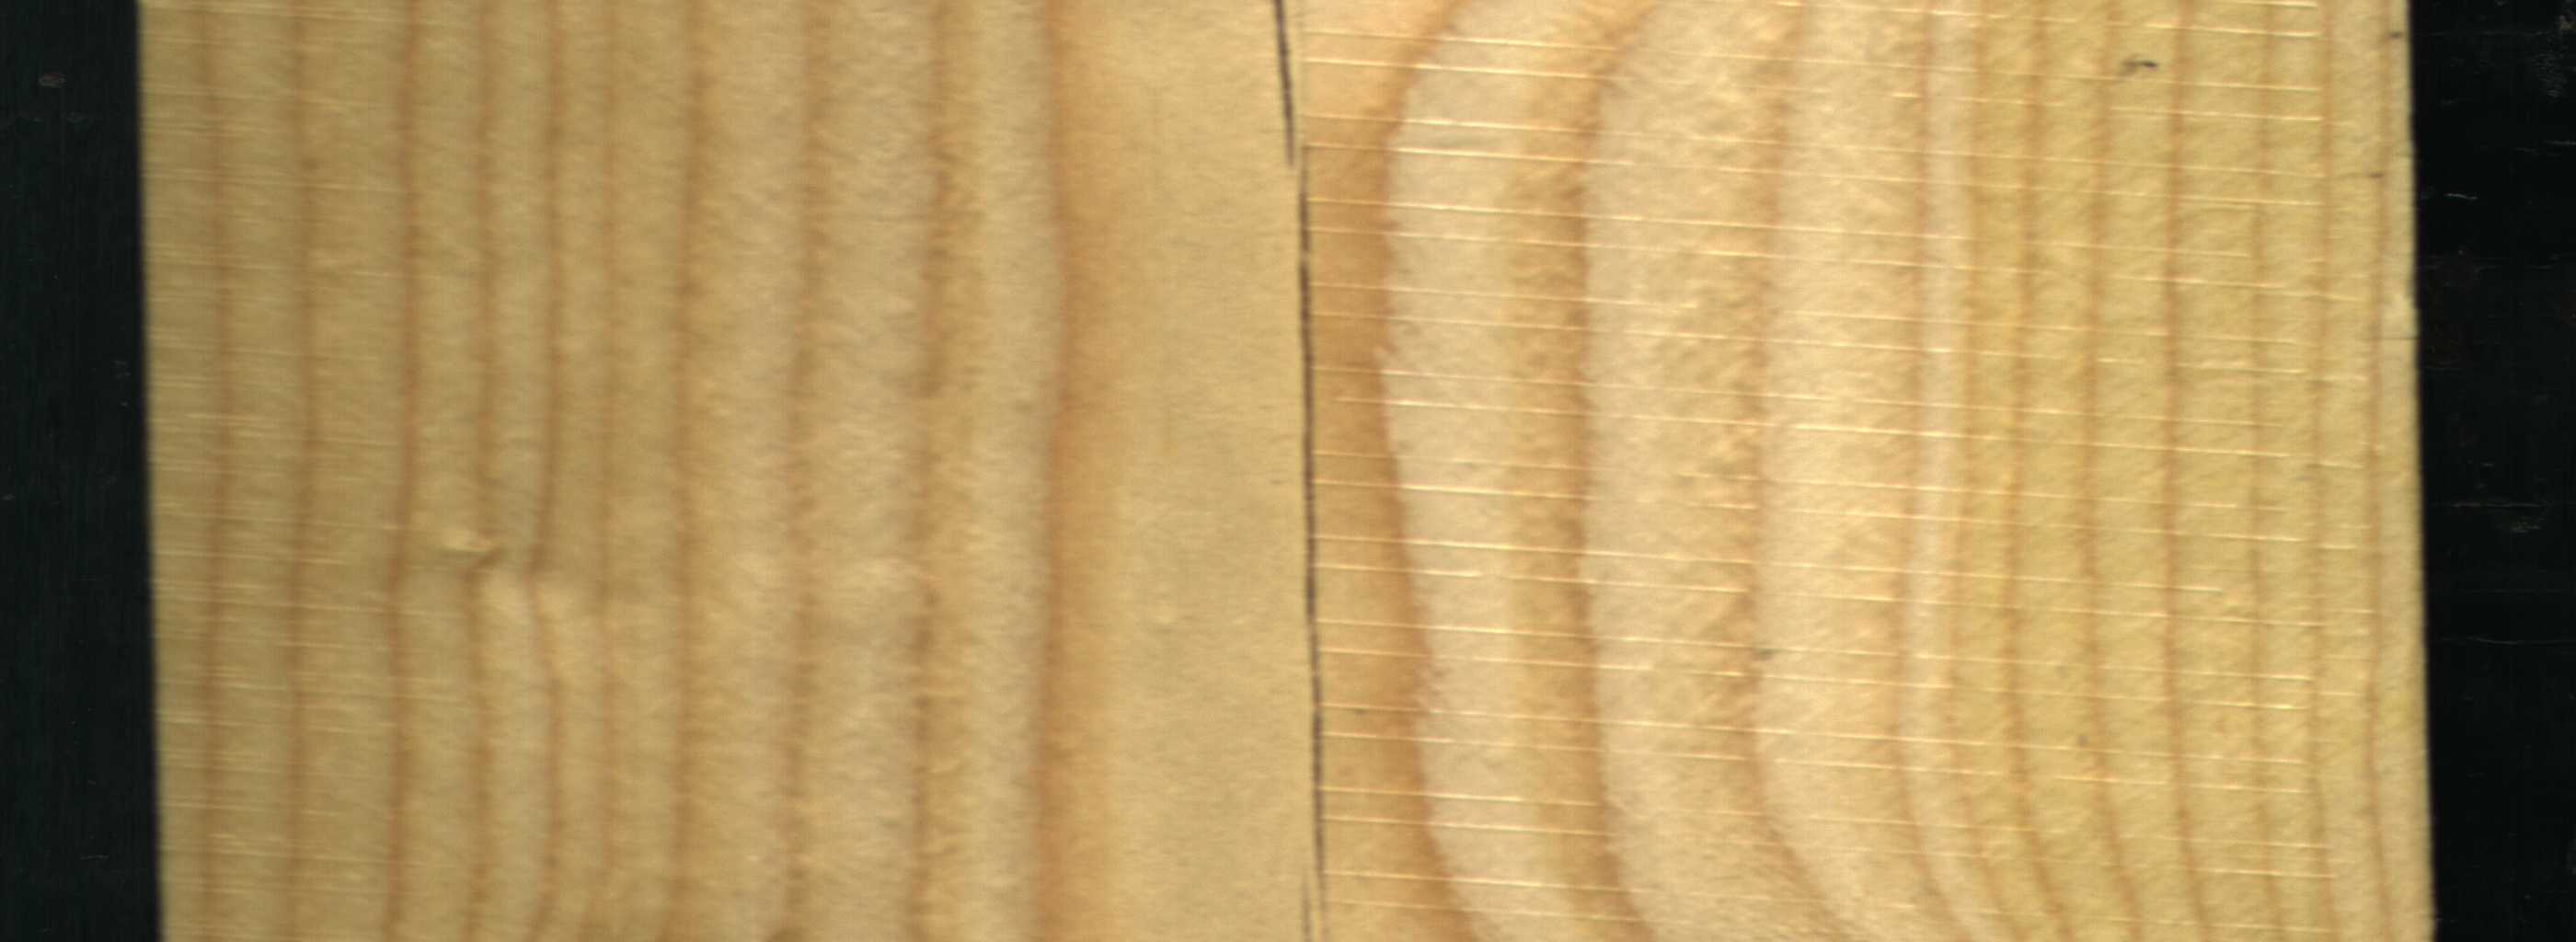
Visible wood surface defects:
Crack